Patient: sex F, age 63
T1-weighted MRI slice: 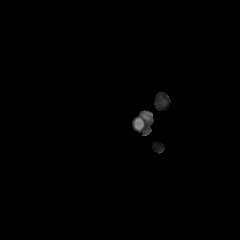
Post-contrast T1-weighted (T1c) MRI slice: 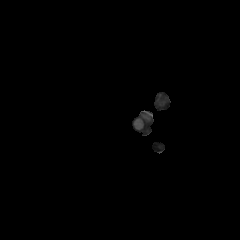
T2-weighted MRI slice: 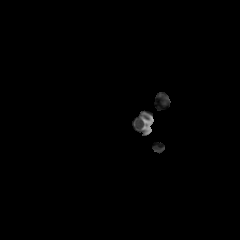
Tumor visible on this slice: no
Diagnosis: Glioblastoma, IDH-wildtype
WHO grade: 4